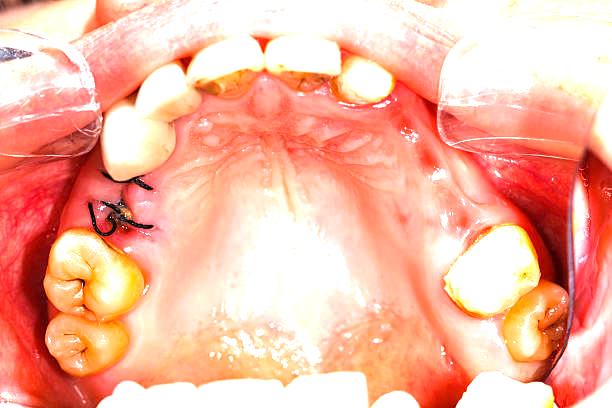
Condition: Gingivitis